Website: lowes
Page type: payment
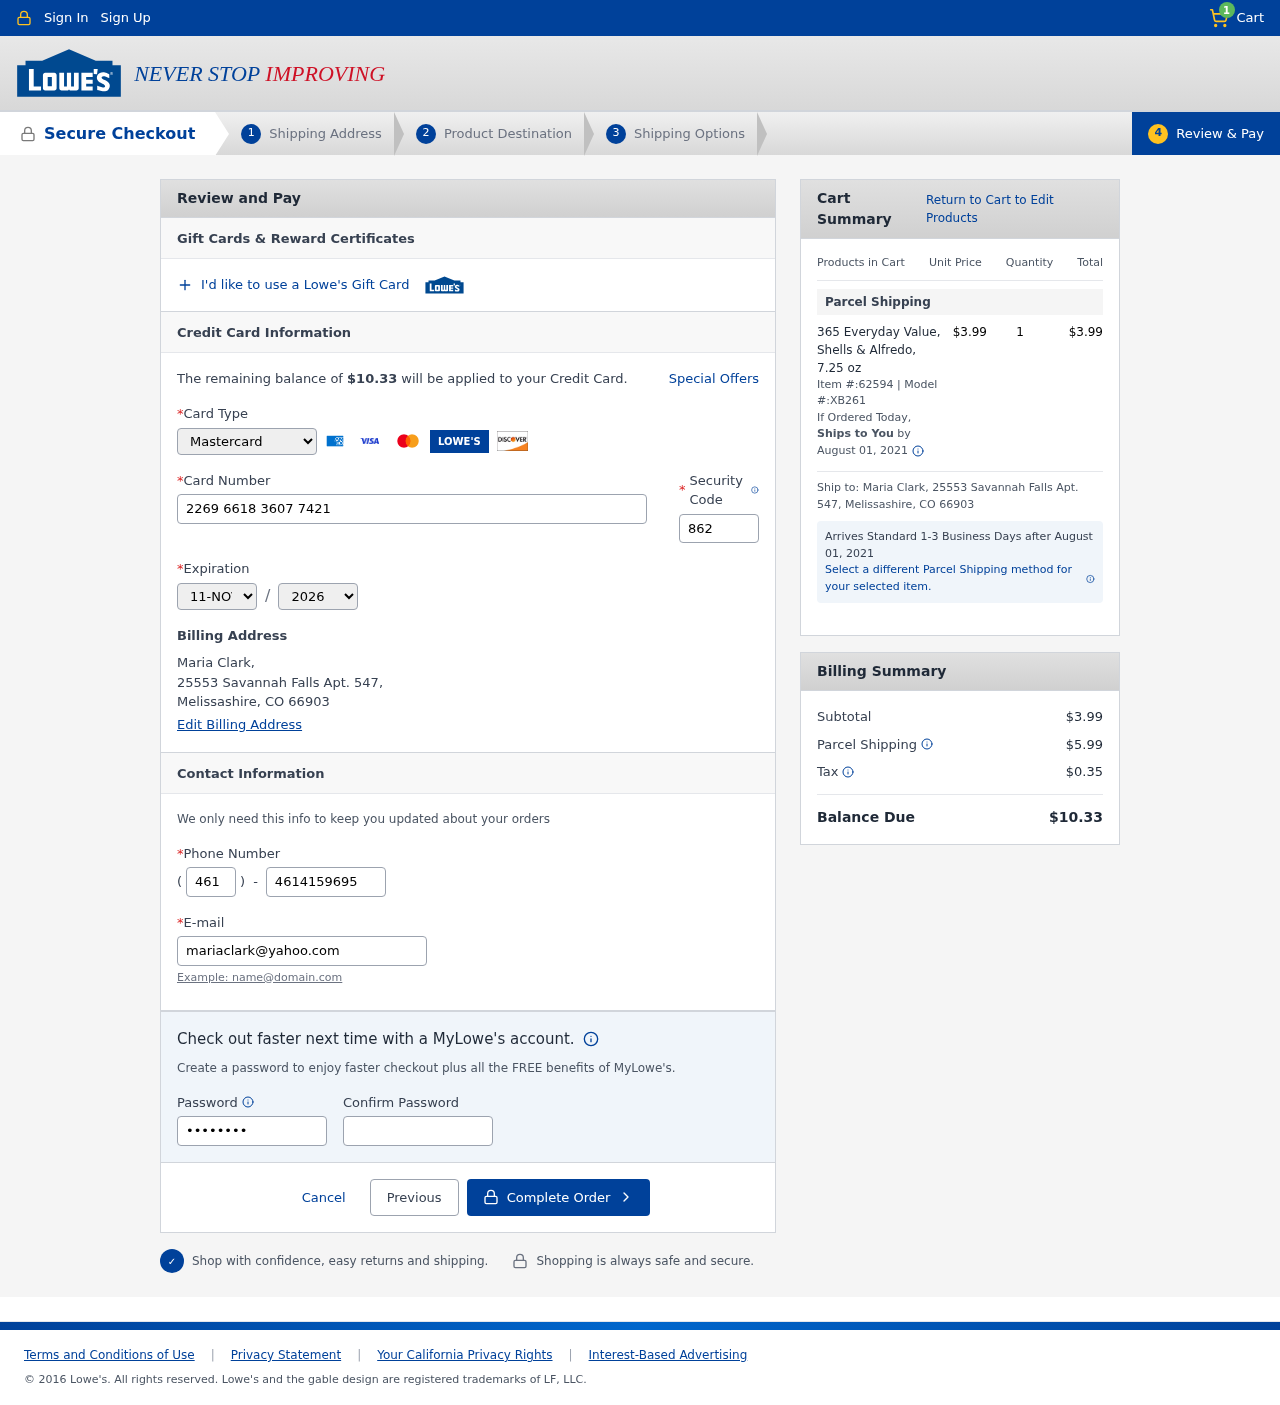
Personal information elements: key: PII_CARD_CVV
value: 862
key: PII_CARD_EXPIRY_MONTH
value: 11
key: PII_CARD_EXPIRY_YEAR
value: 26
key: PII_CARD_NUMBER
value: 2269 6618 3607 7421
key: PII_CARD_TYPE
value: Mastercard
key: PII_CITY_STATE_ZIP
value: Melissashire, CO 66903
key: PII_EMAIL
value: mariaclark@yahoo.com
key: PII_FULLNAME
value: Maria Clark,
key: PII_PHONE
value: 4614159695
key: PII_PHONE_AREA
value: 461
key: PII_STREET
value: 25553 Savannah Falls Apt. 547
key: PII_STREET
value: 25553 Savannah Falls Apt. 547,
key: PII_FULLNAME2
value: Maria Clark
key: PII_CITY
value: Melissashire
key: PII_STATE_ABBR
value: CO
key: PII_POSTCODE
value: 66903
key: PII_POSTCODE_FULL
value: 66903
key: PII_CITY_STATE
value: Melissashire, CO
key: PII_POSTCODE_NUMERIC
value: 66903
Product elements: key: PRODUCT1_NAME
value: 365 Everyday Value, Shells & Alfredo, 7.25 oz
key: PRODUCT1_PRICE
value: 3.99
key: PRODUCT1_QUANTITY
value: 1
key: PRODUCT1_ITEM
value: Item #:62594
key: PRODUCT1_MODEL
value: Model #:XB261
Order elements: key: ORDER_NUM_ITEMS
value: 1
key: ORDER_TOTAL
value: $10.33
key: ORDER_SHIPPING_DATE
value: August 01, 2021
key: ORDER_SUBTOTAL
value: $3.99
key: ORDER_SHIPPING_DATE2
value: August 01, 2021
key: ORDER_SHIPPING_COST
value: $5.99
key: ORDER_TAX
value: $0.35